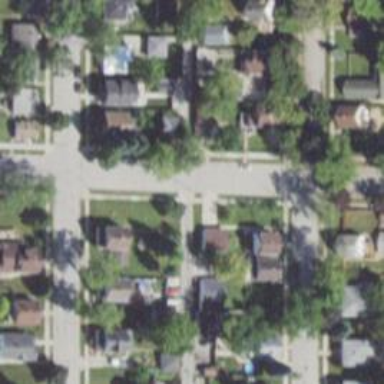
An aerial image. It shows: Alley classified as service road.